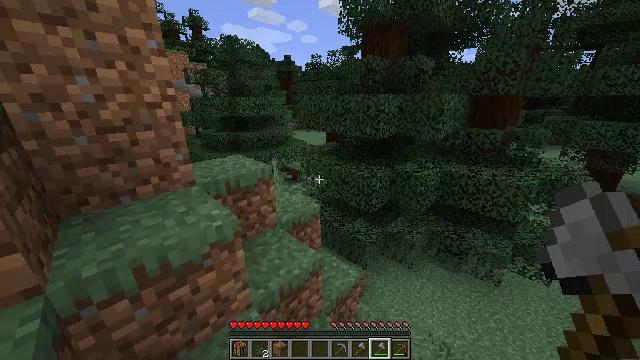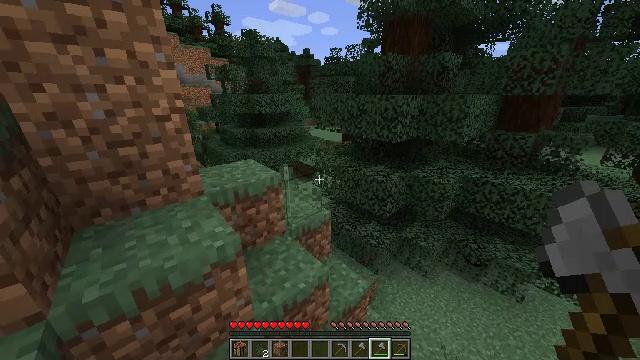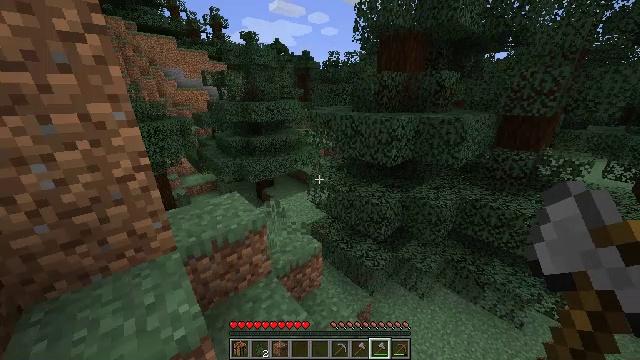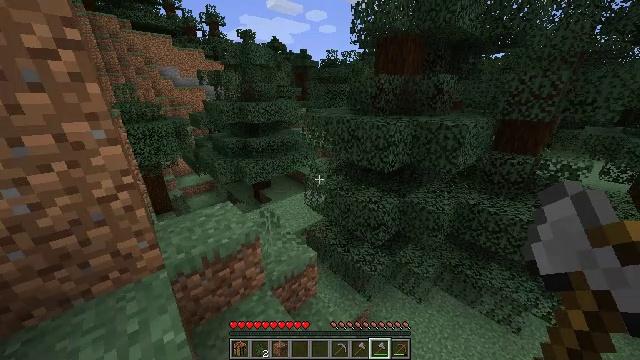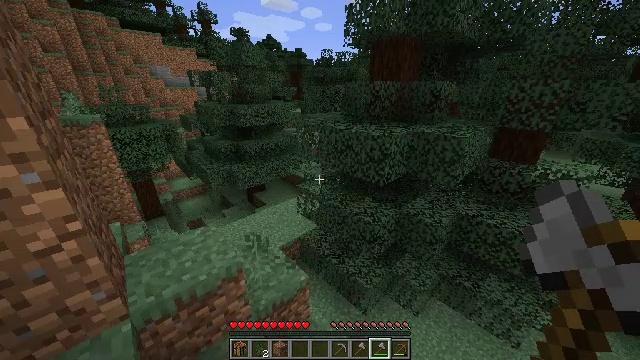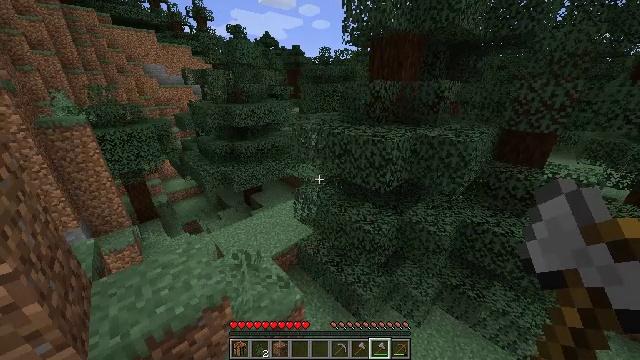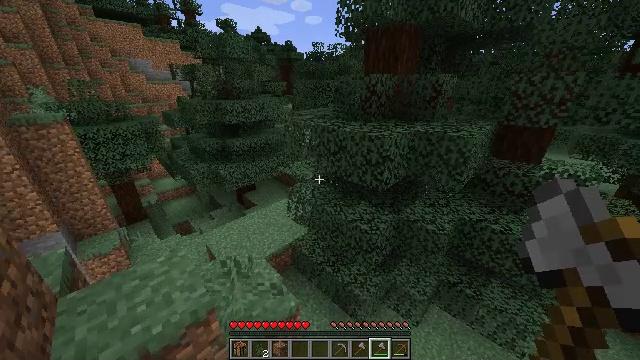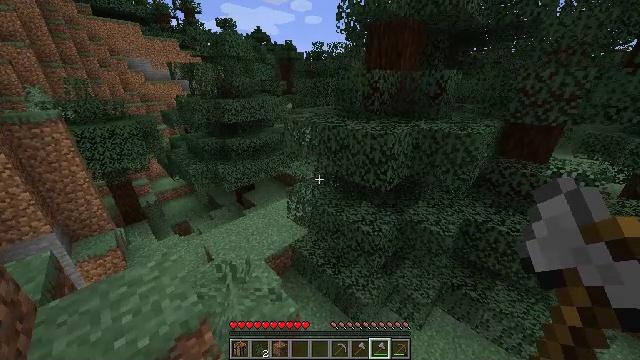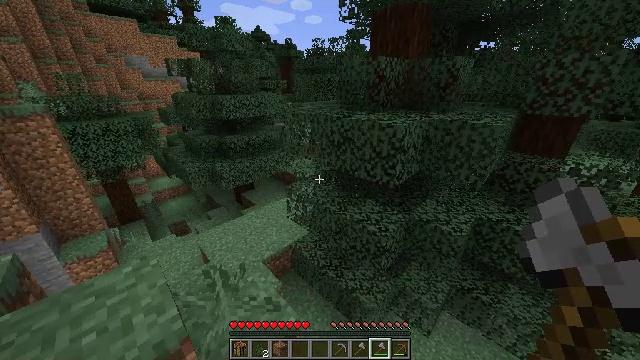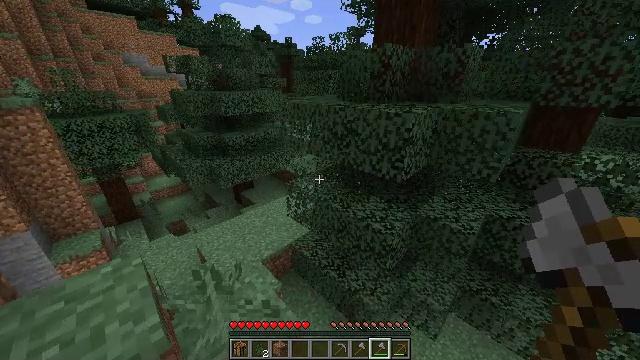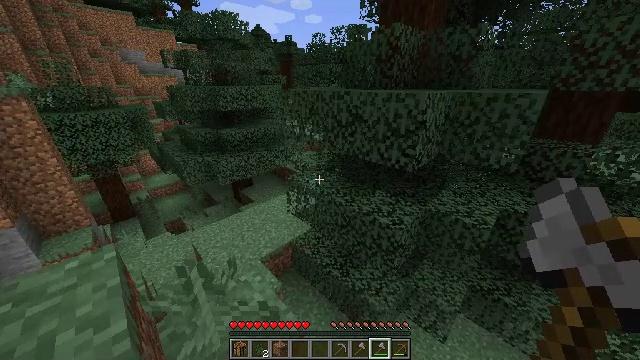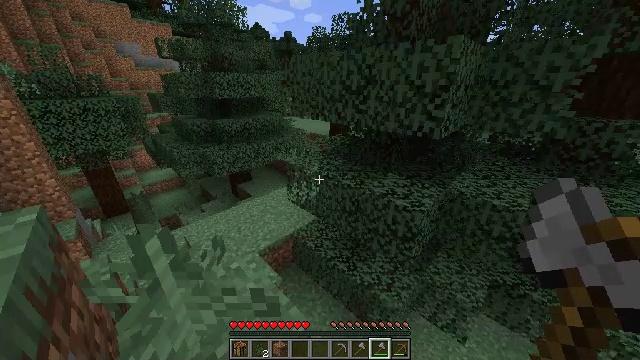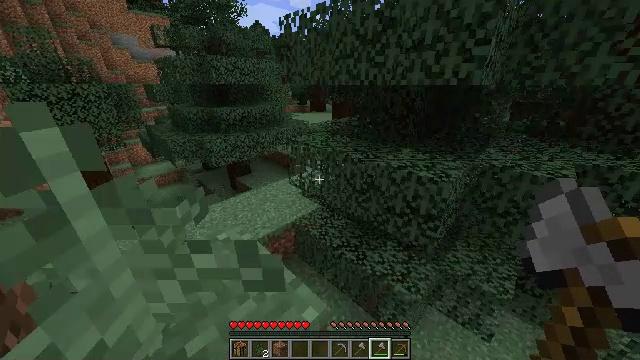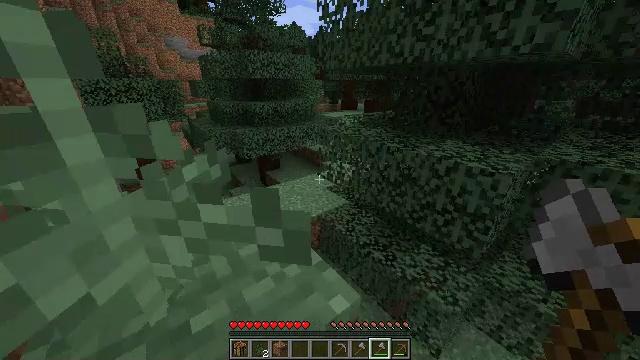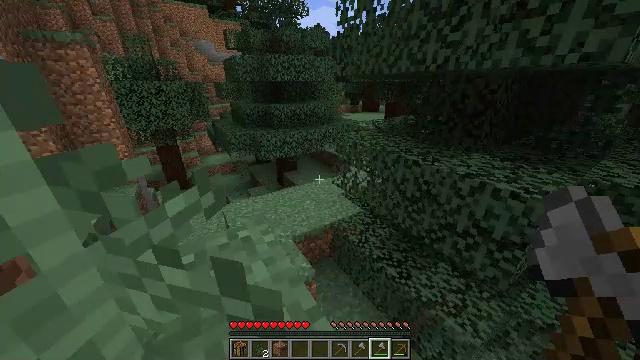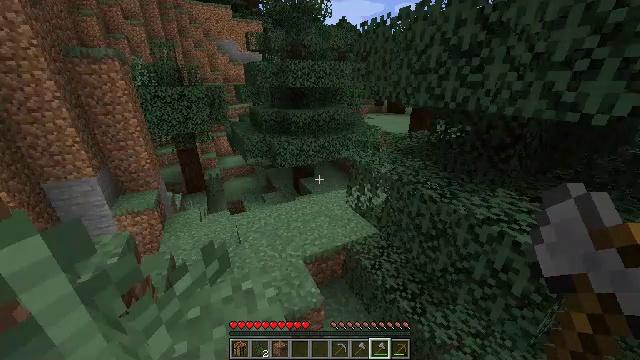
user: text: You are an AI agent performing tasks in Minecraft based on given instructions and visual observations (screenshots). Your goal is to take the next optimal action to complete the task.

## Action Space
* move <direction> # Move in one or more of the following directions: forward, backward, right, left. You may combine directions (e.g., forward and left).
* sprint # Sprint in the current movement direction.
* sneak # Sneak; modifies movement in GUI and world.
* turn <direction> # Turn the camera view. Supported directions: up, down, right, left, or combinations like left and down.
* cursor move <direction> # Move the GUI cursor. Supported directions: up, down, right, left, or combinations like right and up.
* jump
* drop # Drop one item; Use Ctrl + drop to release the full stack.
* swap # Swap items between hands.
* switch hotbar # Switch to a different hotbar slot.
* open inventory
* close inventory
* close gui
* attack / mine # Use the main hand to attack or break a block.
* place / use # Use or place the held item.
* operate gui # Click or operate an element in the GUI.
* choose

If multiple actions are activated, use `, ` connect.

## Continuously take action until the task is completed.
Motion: motion action
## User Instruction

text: Gather materials from the sweet berry bush.
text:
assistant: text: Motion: move forward and move right, turn left and down, jump
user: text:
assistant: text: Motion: move forward and move left, jump
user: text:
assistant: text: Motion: move forward and move left, jump
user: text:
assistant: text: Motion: move forward and move left, turn right, jump
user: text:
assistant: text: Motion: move forward and move left, jump
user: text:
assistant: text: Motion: move forward and move left, turn right, jump
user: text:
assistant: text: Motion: move forward and move left, jump
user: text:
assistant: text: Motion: move forward and move left, jump
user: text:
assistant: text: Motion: move forward and move left, jump
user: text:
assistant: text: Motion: move forward and move left, jump
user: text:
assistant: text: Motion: move forward and move left, jump
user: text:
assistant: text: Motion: move forward and move left, jump
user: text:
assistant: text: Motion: move forward, turn left, jump
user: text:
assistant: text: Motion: move forward, turn left, jump
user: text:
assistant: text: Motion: move forward, turn left, jump
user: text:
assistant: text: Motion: move forward, turn left, jump
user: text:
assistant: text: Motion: move forward, jump
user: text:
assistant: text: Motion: move forward, jump
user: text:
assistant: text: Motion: move forward, jump
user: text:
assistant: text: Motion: move forward, jump
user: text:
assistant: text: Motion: move forward and move left, jump
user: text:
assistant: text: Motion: move forward and move left, jump
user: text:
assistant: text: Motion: move forward and move left, turn right
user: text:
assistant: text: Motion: move forward and move left, turn right
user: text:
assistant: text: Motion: move forward and move left
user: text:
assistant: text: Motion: move forward and move left, turn right
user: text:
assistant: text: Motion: move forward and move left, turn right
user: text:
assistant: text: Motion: move forward and move left, turn right
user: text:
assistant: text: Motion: move forward and move left, turn right
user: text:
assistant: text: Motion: move forward and move left, turn right and up